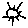
Label: sun